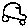
Label: car